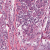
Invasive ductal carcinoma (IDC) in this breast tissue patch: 1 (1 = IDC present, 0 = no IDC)